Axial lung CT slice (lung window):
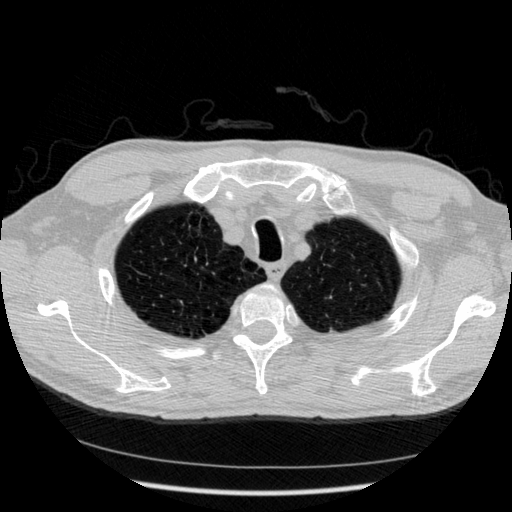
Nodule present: no